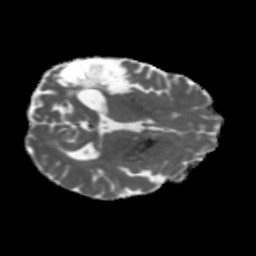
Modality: MD
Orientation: axial
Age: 47
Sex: male
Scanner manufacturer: siemens
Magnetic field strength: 3 T
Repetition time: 5.47 s
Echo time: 0.0854 s